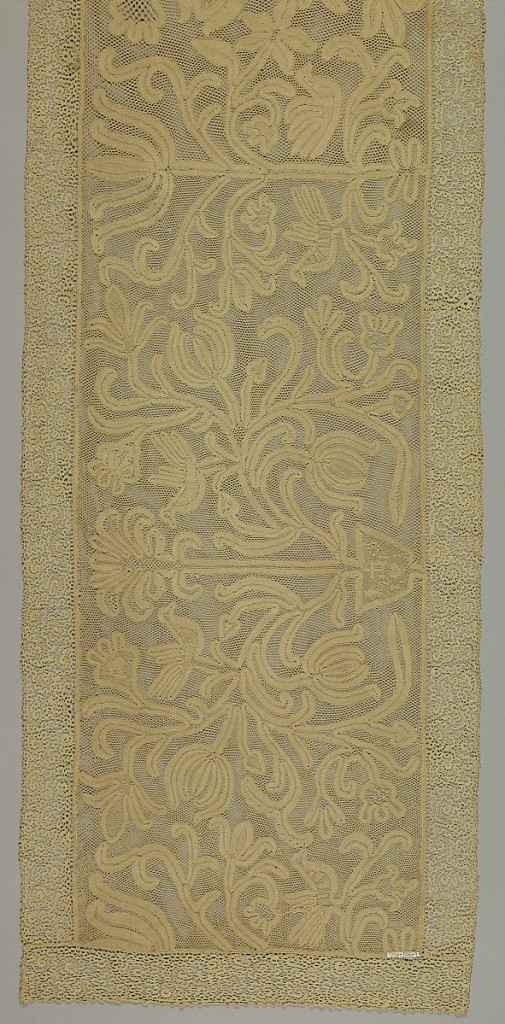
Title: Band
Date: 17th century
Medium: linen Technique: bobbin made continuous tape with bars added
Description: Potted plants with flowers and birds. Edging on all four sides probably added later.